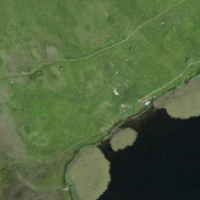
EUNIS habitat code: 26
Species observed at this site:
Eriophorum angustifolium